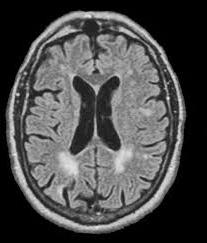
Label: notumor